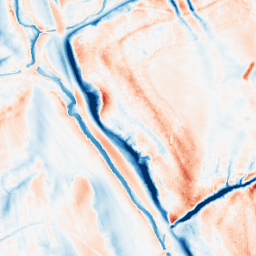
Category: classical
Decomposition family: gaussian_anisotropic
Decomposition parameters: sigma_x: 10
sigma_y: 2
Upsampling method: fft_zeropad
Upsampling parameters: scale: 2
Upsampling scale: 2